Question: I'm trying to draw a gradient in a rectangle object, with a given angle (Theta), where the ends of the gradient are touching the perimeter of the rectangle.

I thought that using tangent would work, but I'm having trouble getting the kinks out. Is there an easy algorithm that I am just missing?
So, this is going to be a function of (angle, RectX1, RectX2, RectY1, RectY2). I want it returned in the form of [x1, x2, y1, y2], so that the gradient will draw across the square.
In my problem, if the origin is 0, then x2 = -x1 and y2 = -y1. But it's not always going to be on the origin.
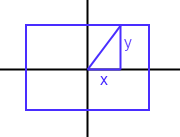
Answer: Let's call and your rectangle sides, and the coordinates of your rectangle center.
You have four regions to consider:

With a little of trigonometry-fu, we can get the coordinates for your desired intersection in each region.

So is the expression for the intersection point for regions 1 and 3
And is the expression for the intersection point for regions 2 and 4
The desired lines pass from (X0,Y0) to Z0 or Z1 depending the region. So remembering that Tan(ph)=Sin(ph)/Cos(ph)
Just be aware of the signs of Tan(ph) in each quadrant, and that the angle is always measured from THE POSITIVE x axis ANTICLOCKWISE.
HTH!